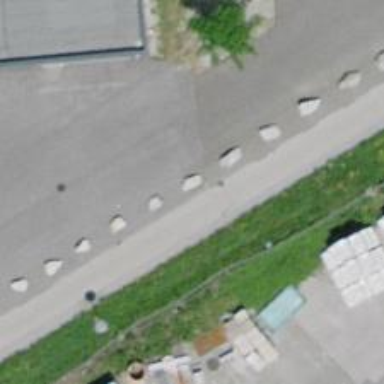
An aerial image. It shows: Block barrier.